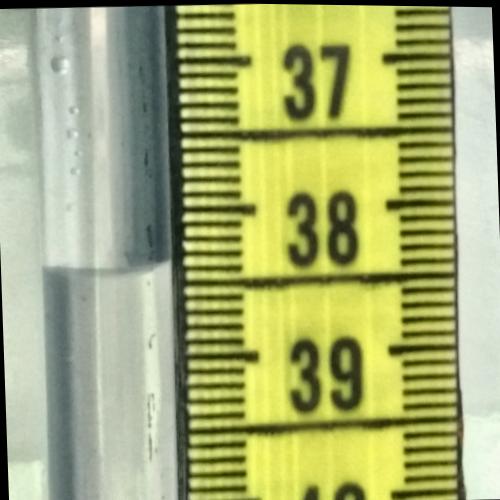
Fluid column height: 38.4 cm